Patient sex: M
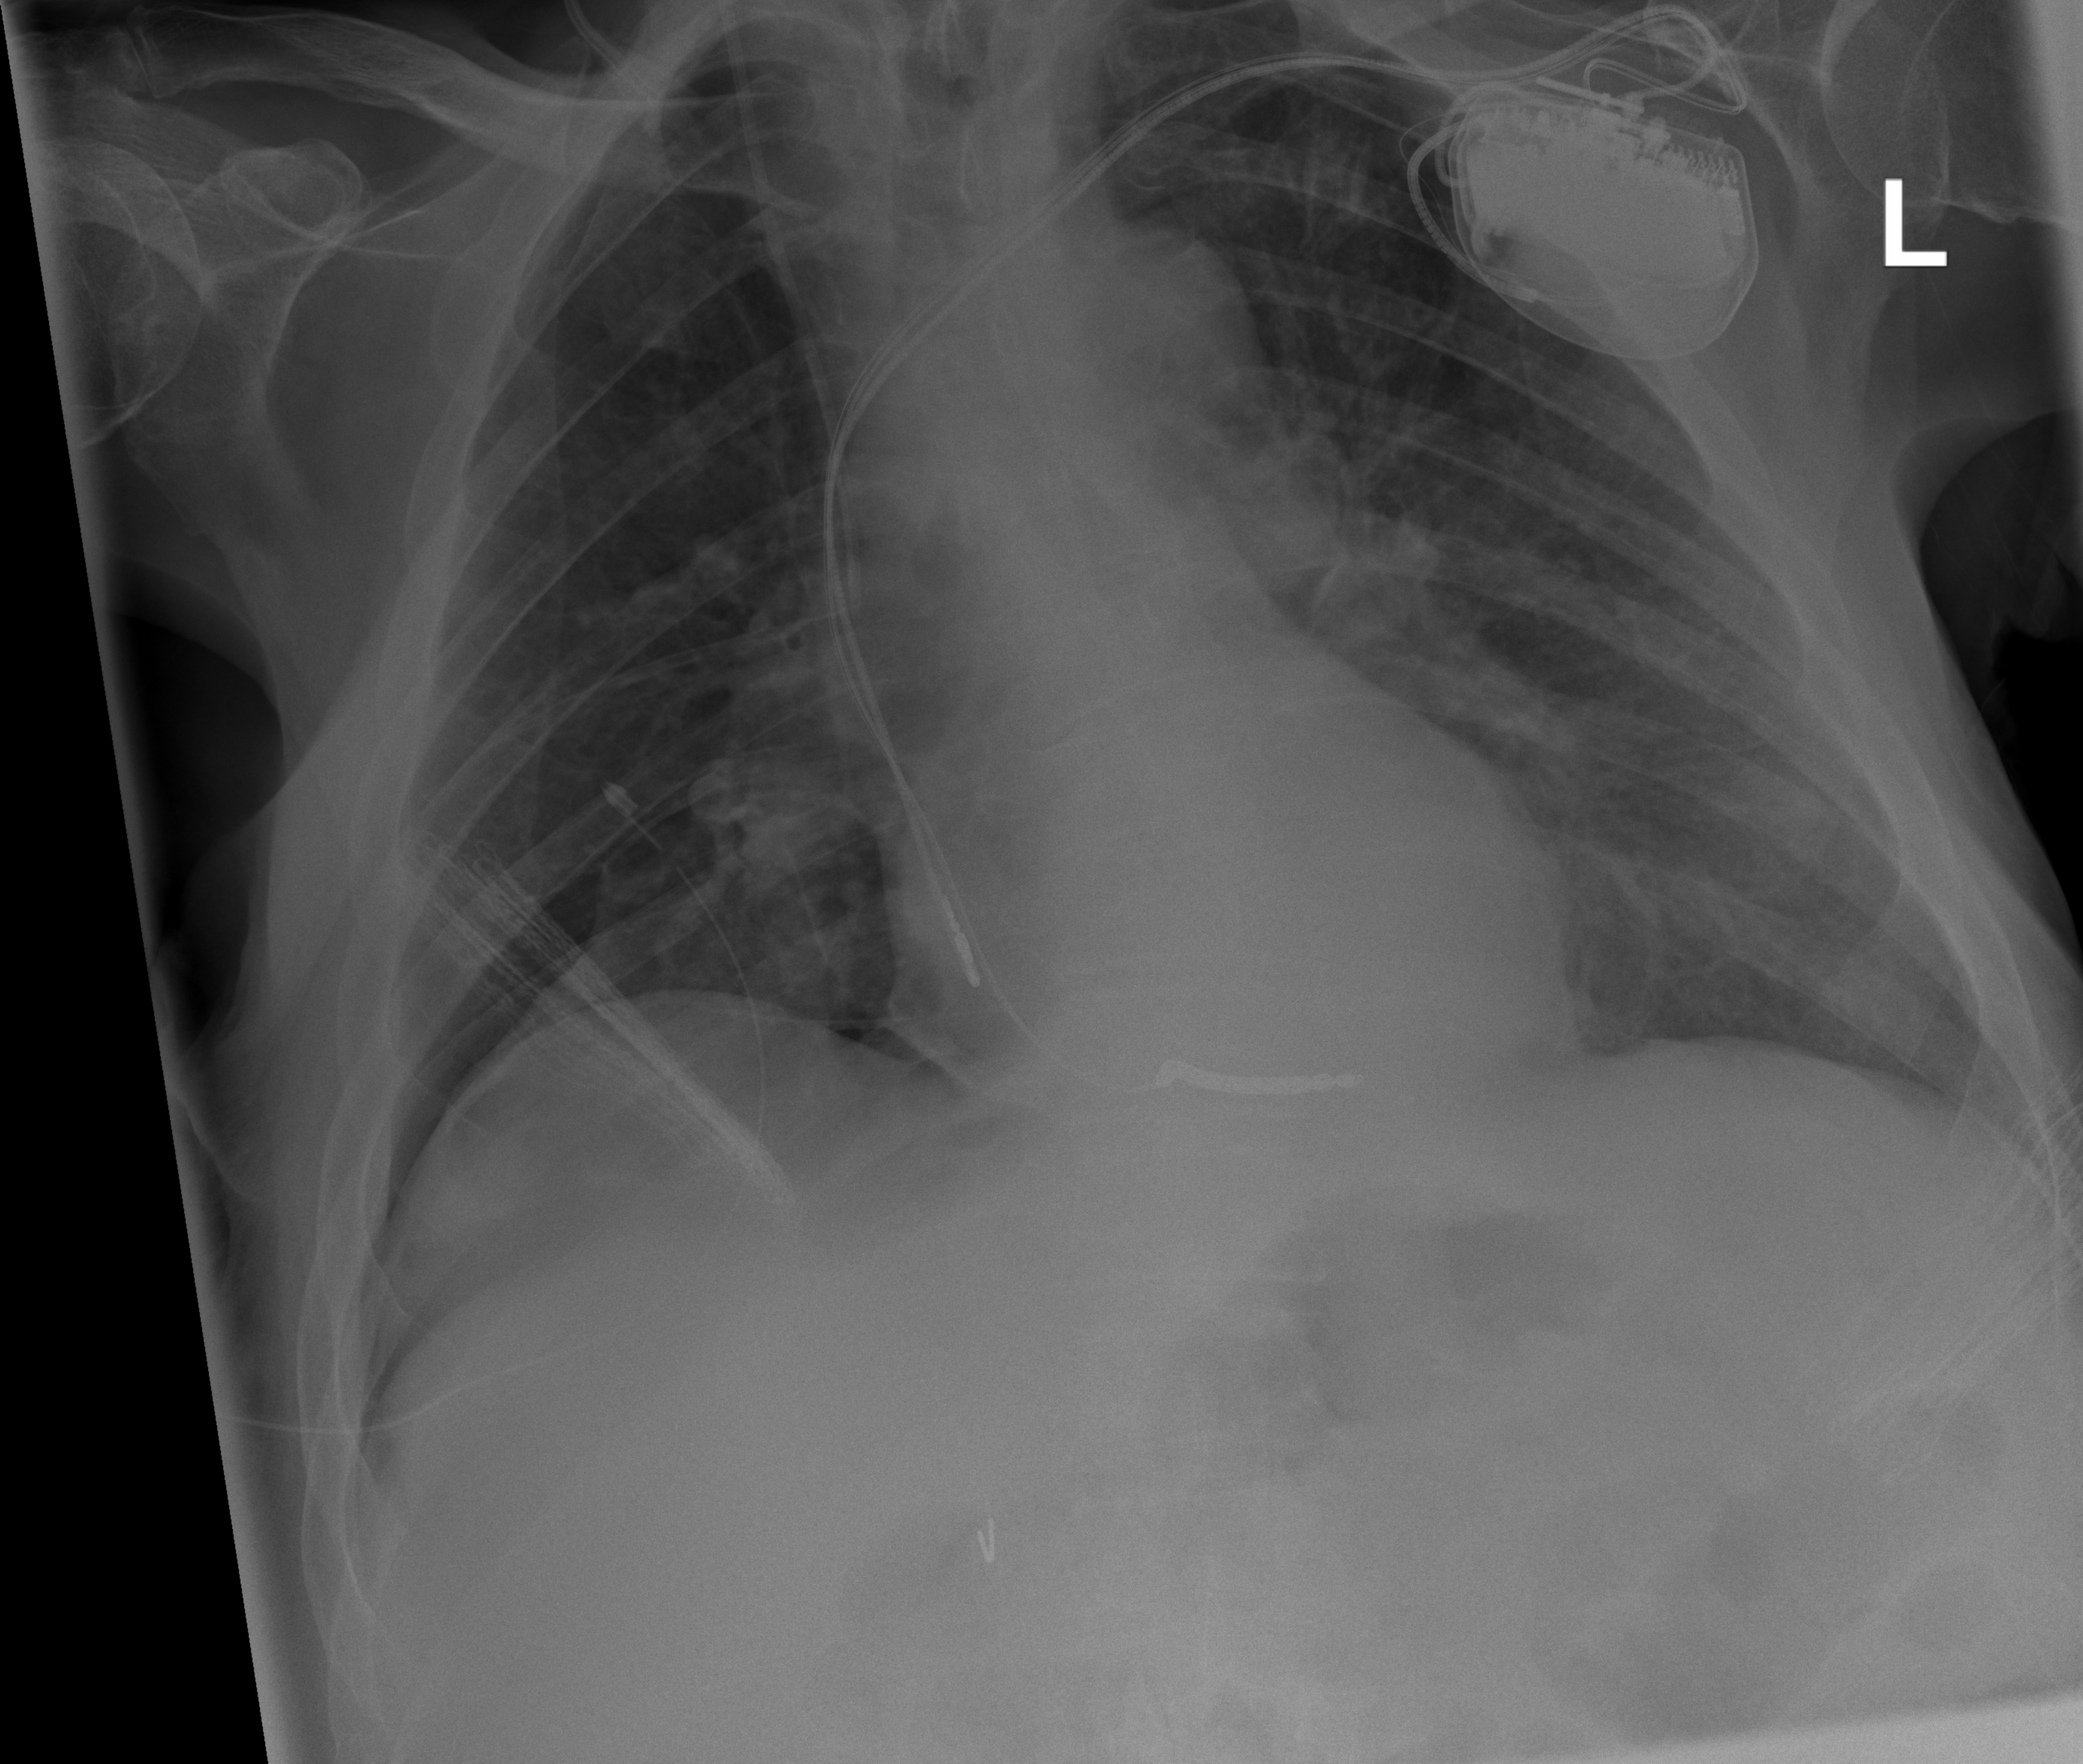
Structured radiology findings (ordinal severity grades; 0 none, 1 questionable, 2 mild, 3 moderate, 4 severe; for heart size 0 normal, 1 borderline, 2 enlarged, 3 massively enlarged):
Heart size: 0
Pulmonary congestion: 0
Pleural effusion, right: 0
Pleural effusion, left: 0
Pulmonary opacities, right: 0
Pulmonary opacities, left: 0
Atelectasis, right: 2
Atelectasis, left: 0